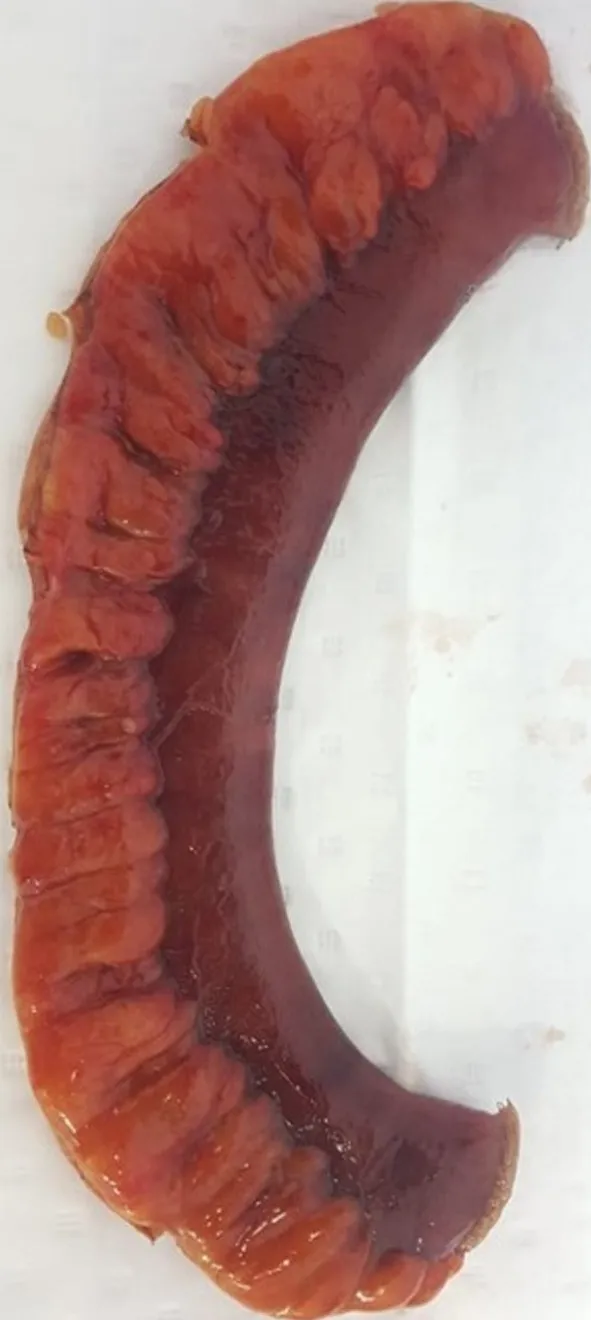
the resected segment that is congested and dusky.
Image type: pathology (h&e)